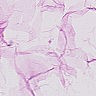
Metastatic tissue present: no